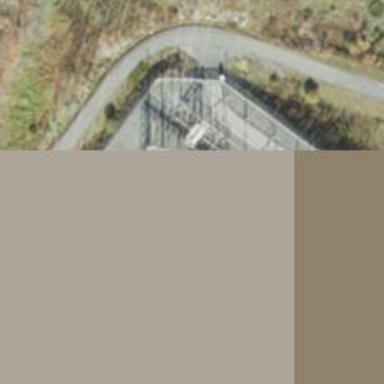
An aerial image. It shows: Switch used for power control.